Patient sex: F
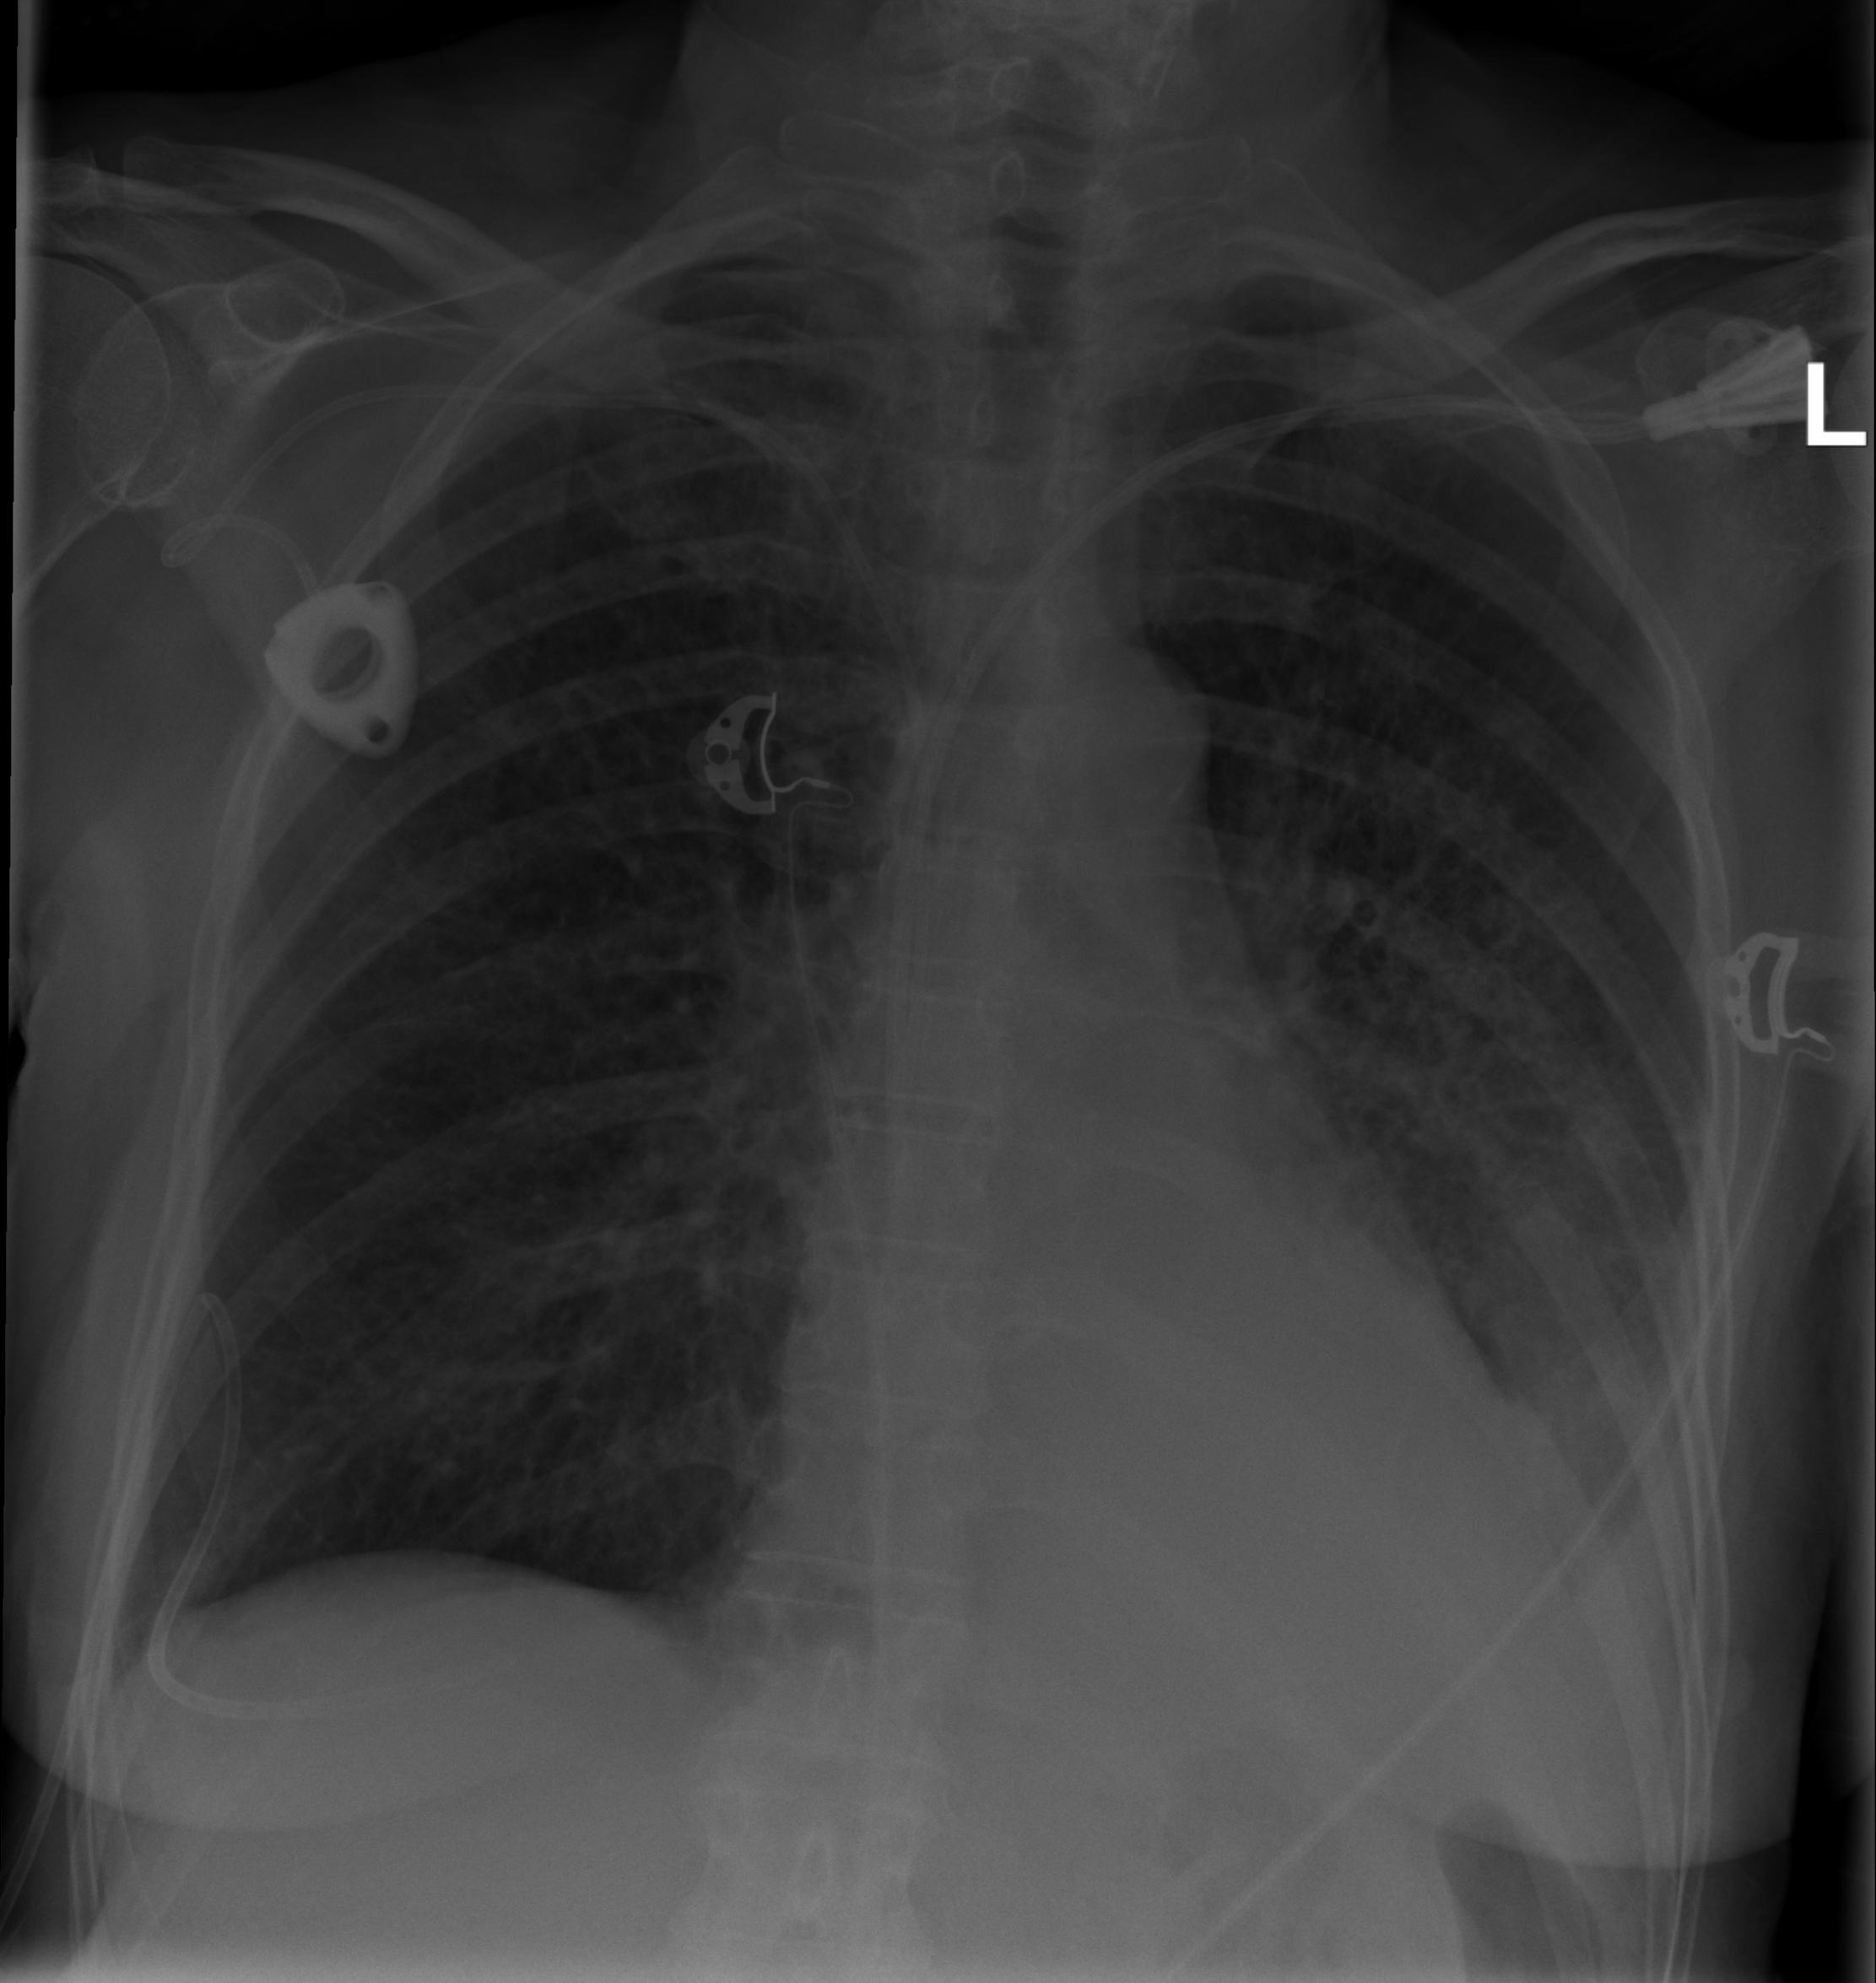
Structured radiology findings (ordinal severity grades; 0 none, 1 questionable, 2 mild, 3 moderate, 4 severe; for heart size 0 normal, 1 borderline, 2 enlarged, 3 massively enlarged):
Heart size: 2
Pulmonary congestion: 2
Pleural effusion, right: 0
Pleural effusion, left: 2
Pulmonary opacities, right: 0
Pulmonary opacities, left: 2
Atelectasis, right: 0
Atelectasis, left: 0